Interaction volume radius: 10 \u00c5
Interaction volume height: 10 \u00c5
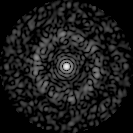
Disorder parameter: 0.8395